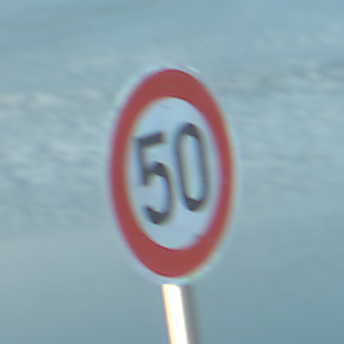
Verkehrszeichen: Geschwindigkeit50
Umgebung: Outdoor, RoadRail
Tageszeit: SunriseSunset
Wetter: PartlyCloudy
Licht: Natural
Jahreszeit: NotSpecified
Kontrast: HighContrast